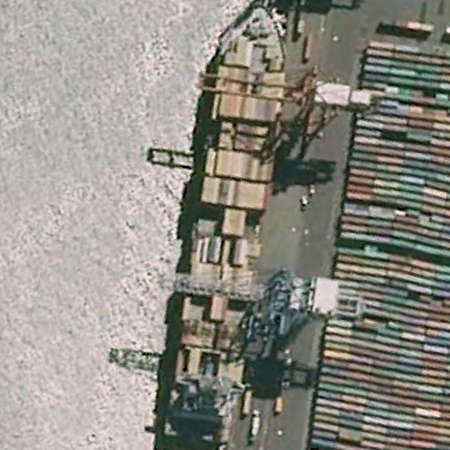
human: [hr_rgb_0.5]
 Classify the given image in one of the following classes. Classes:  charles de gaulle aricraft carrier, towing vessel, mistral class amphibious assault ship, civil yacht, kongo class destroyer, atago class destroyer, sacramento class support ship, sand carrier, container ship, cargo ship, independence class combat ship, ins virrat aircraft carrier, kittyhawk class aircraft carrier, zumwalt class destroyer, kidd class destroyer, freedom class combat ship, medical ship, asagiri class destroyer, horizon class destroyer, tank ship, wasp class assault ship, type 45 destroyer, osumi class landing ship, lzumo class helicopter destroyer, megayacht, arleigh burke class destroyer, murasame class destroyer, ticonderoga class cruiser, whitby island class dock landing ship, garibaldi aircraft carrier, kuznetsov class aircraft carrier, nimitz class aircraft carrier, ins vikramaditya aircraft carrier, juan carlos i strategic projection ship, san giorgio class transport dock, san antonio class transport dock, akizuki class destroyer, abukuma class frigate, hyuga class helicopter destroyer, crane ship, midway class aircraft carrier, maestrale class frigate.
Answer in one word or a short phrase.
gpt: Container ship